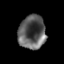
Tissue: lung
Cell type: T cells
Senescence score: 0.1618
Nuclear area (px): 895
Mean DAPI intensity: 92.422